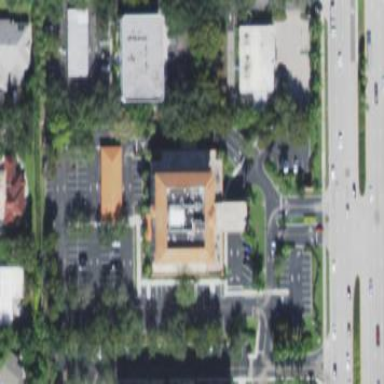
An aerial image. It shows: Bank building.